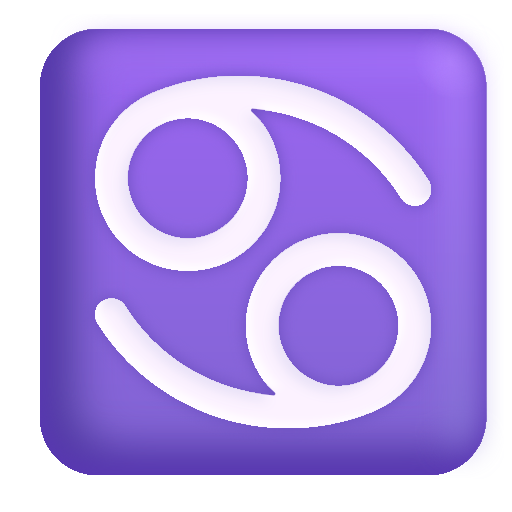
cancer color